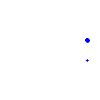
Particle: pion